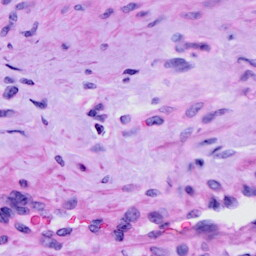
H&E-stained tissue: Cervix